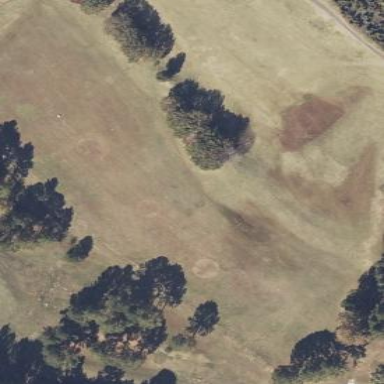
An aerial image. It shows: Golf fairway surrounded by grass.